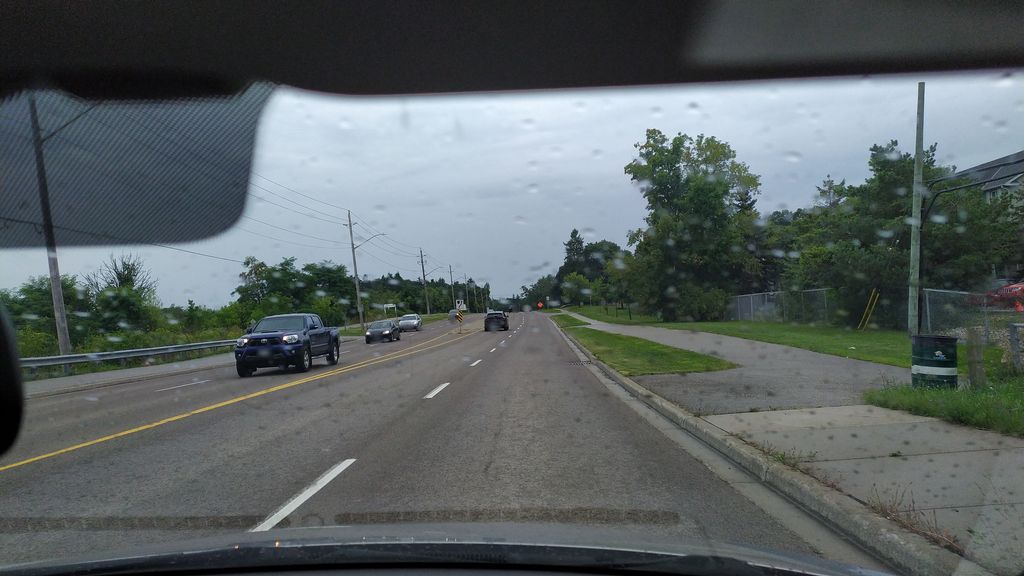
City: kitchener-waterloo